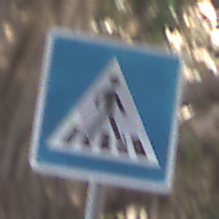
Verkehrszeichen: FussgaengerueberwegLinks
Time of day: MorningAfternoon
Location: Outdoor (Suburban)
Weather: PartlyCloudy
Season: NotSpecified
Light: Natural